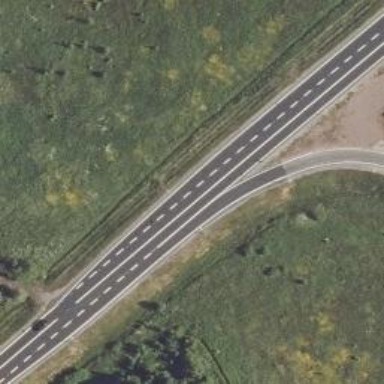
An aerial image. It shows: Asphalt road classified as trunk highway.